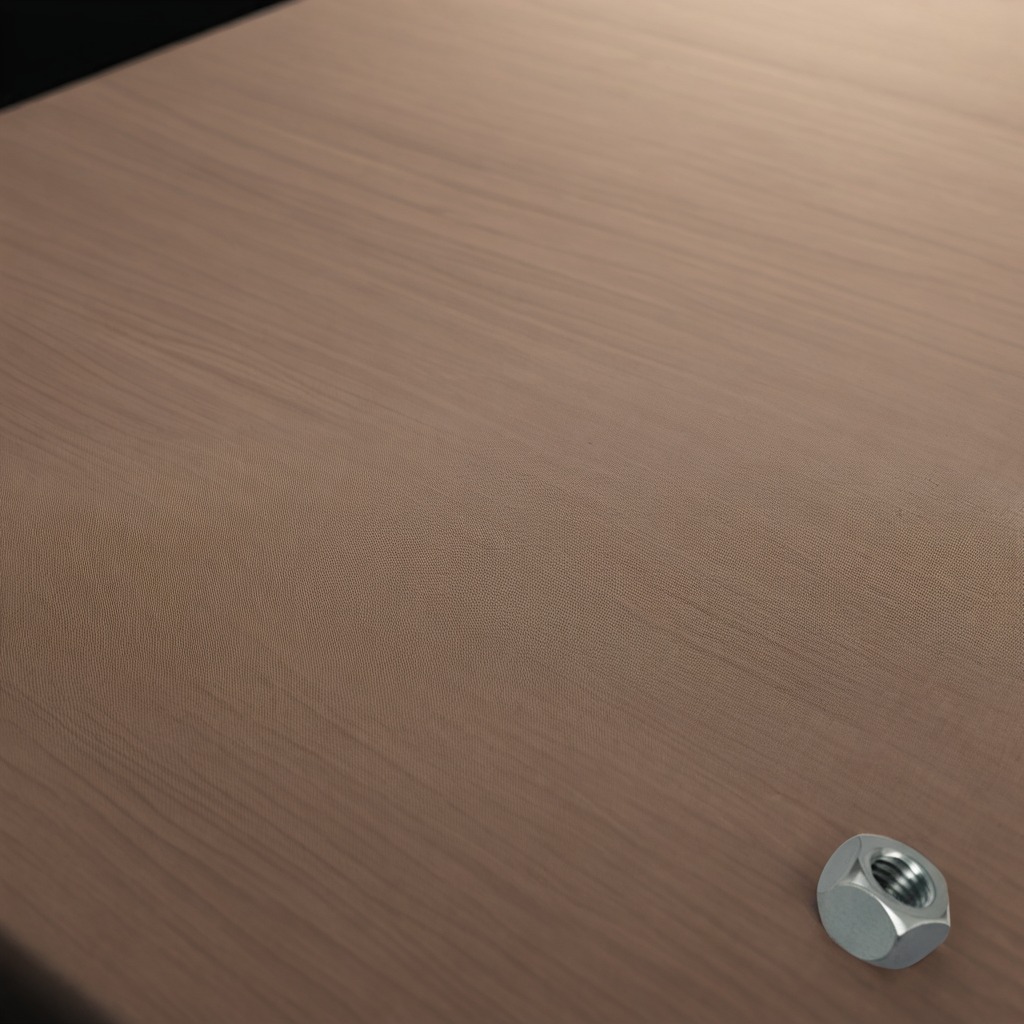
A metal nut lies on a wooden table inside a workshop at night.